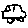
Label: car